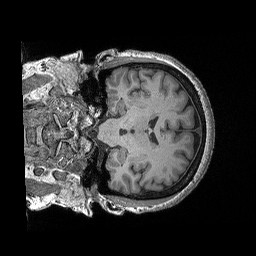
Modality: T1w
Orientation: coronal
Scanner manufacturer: siemens
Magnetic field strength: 3 T
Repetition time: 2.3 s
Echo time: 0.00298 s